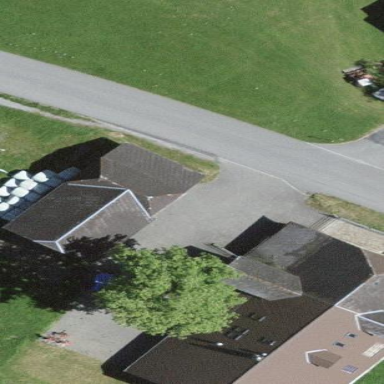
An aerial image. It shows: Farm building.